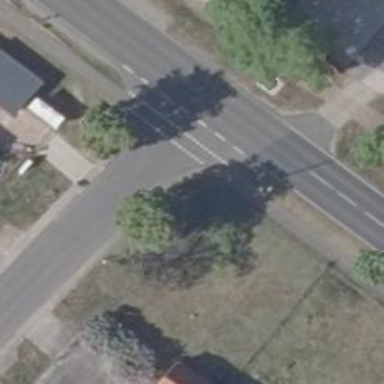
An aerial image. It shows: Crossing on the road.